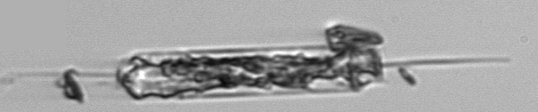
Label: Ditylum_brightwellii